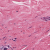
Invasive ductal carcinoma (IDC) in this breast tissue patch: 1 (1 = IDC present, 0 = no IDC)